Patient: sex M, age 62
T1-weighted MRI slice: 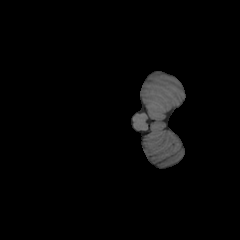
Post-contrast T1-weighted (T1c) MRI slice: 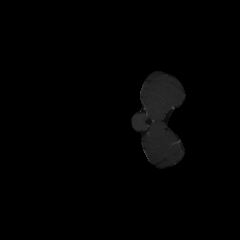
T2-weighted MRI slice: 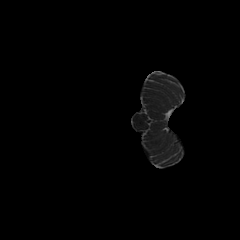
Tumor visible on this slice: no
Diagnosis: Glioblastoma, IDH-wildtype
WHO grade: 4